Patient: sex F, age 64
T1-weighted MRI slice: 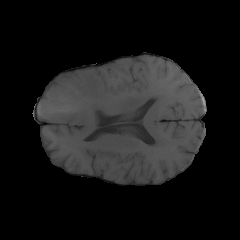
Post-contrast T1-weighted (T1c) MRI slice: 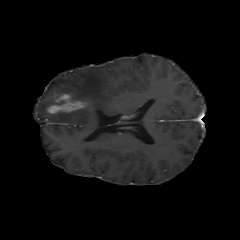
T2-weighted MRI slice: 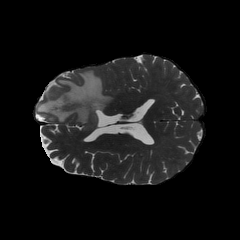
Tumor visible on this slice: yes
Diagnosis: Glioblastoma, IDH-wildtype
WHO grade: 4